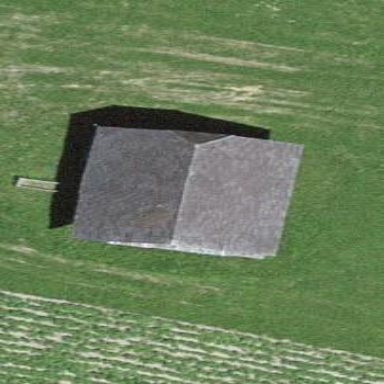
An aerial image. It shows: Barn.